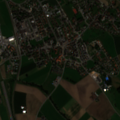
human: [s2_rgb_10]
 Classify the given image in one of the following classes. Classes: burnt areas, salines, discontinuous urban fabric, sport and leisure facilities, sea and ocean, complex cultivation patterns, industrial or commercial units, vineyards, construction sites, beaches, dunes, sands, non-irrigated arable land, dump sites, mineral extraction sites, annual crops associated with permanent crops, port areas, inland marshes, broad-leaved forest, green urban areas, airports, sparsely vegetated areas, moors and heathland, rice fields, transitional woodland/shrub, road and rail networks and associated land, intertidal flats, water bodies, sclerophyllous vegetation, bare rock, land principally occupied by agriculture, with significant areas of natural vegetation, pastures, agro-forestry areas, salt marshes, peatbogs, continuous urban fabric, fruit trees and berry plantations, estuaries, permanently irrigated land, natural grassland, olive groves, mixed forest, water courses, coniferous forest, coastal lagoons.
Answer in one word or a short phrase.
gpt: discontinuous urban fabric, non-irrigated arable land